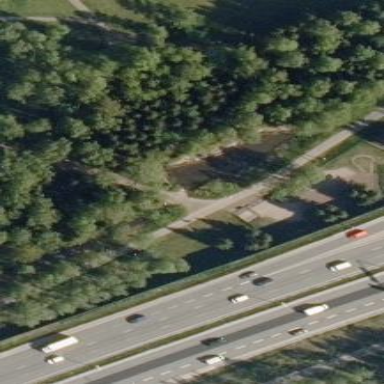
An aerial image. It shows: Dog park for leisure land.